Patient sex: M
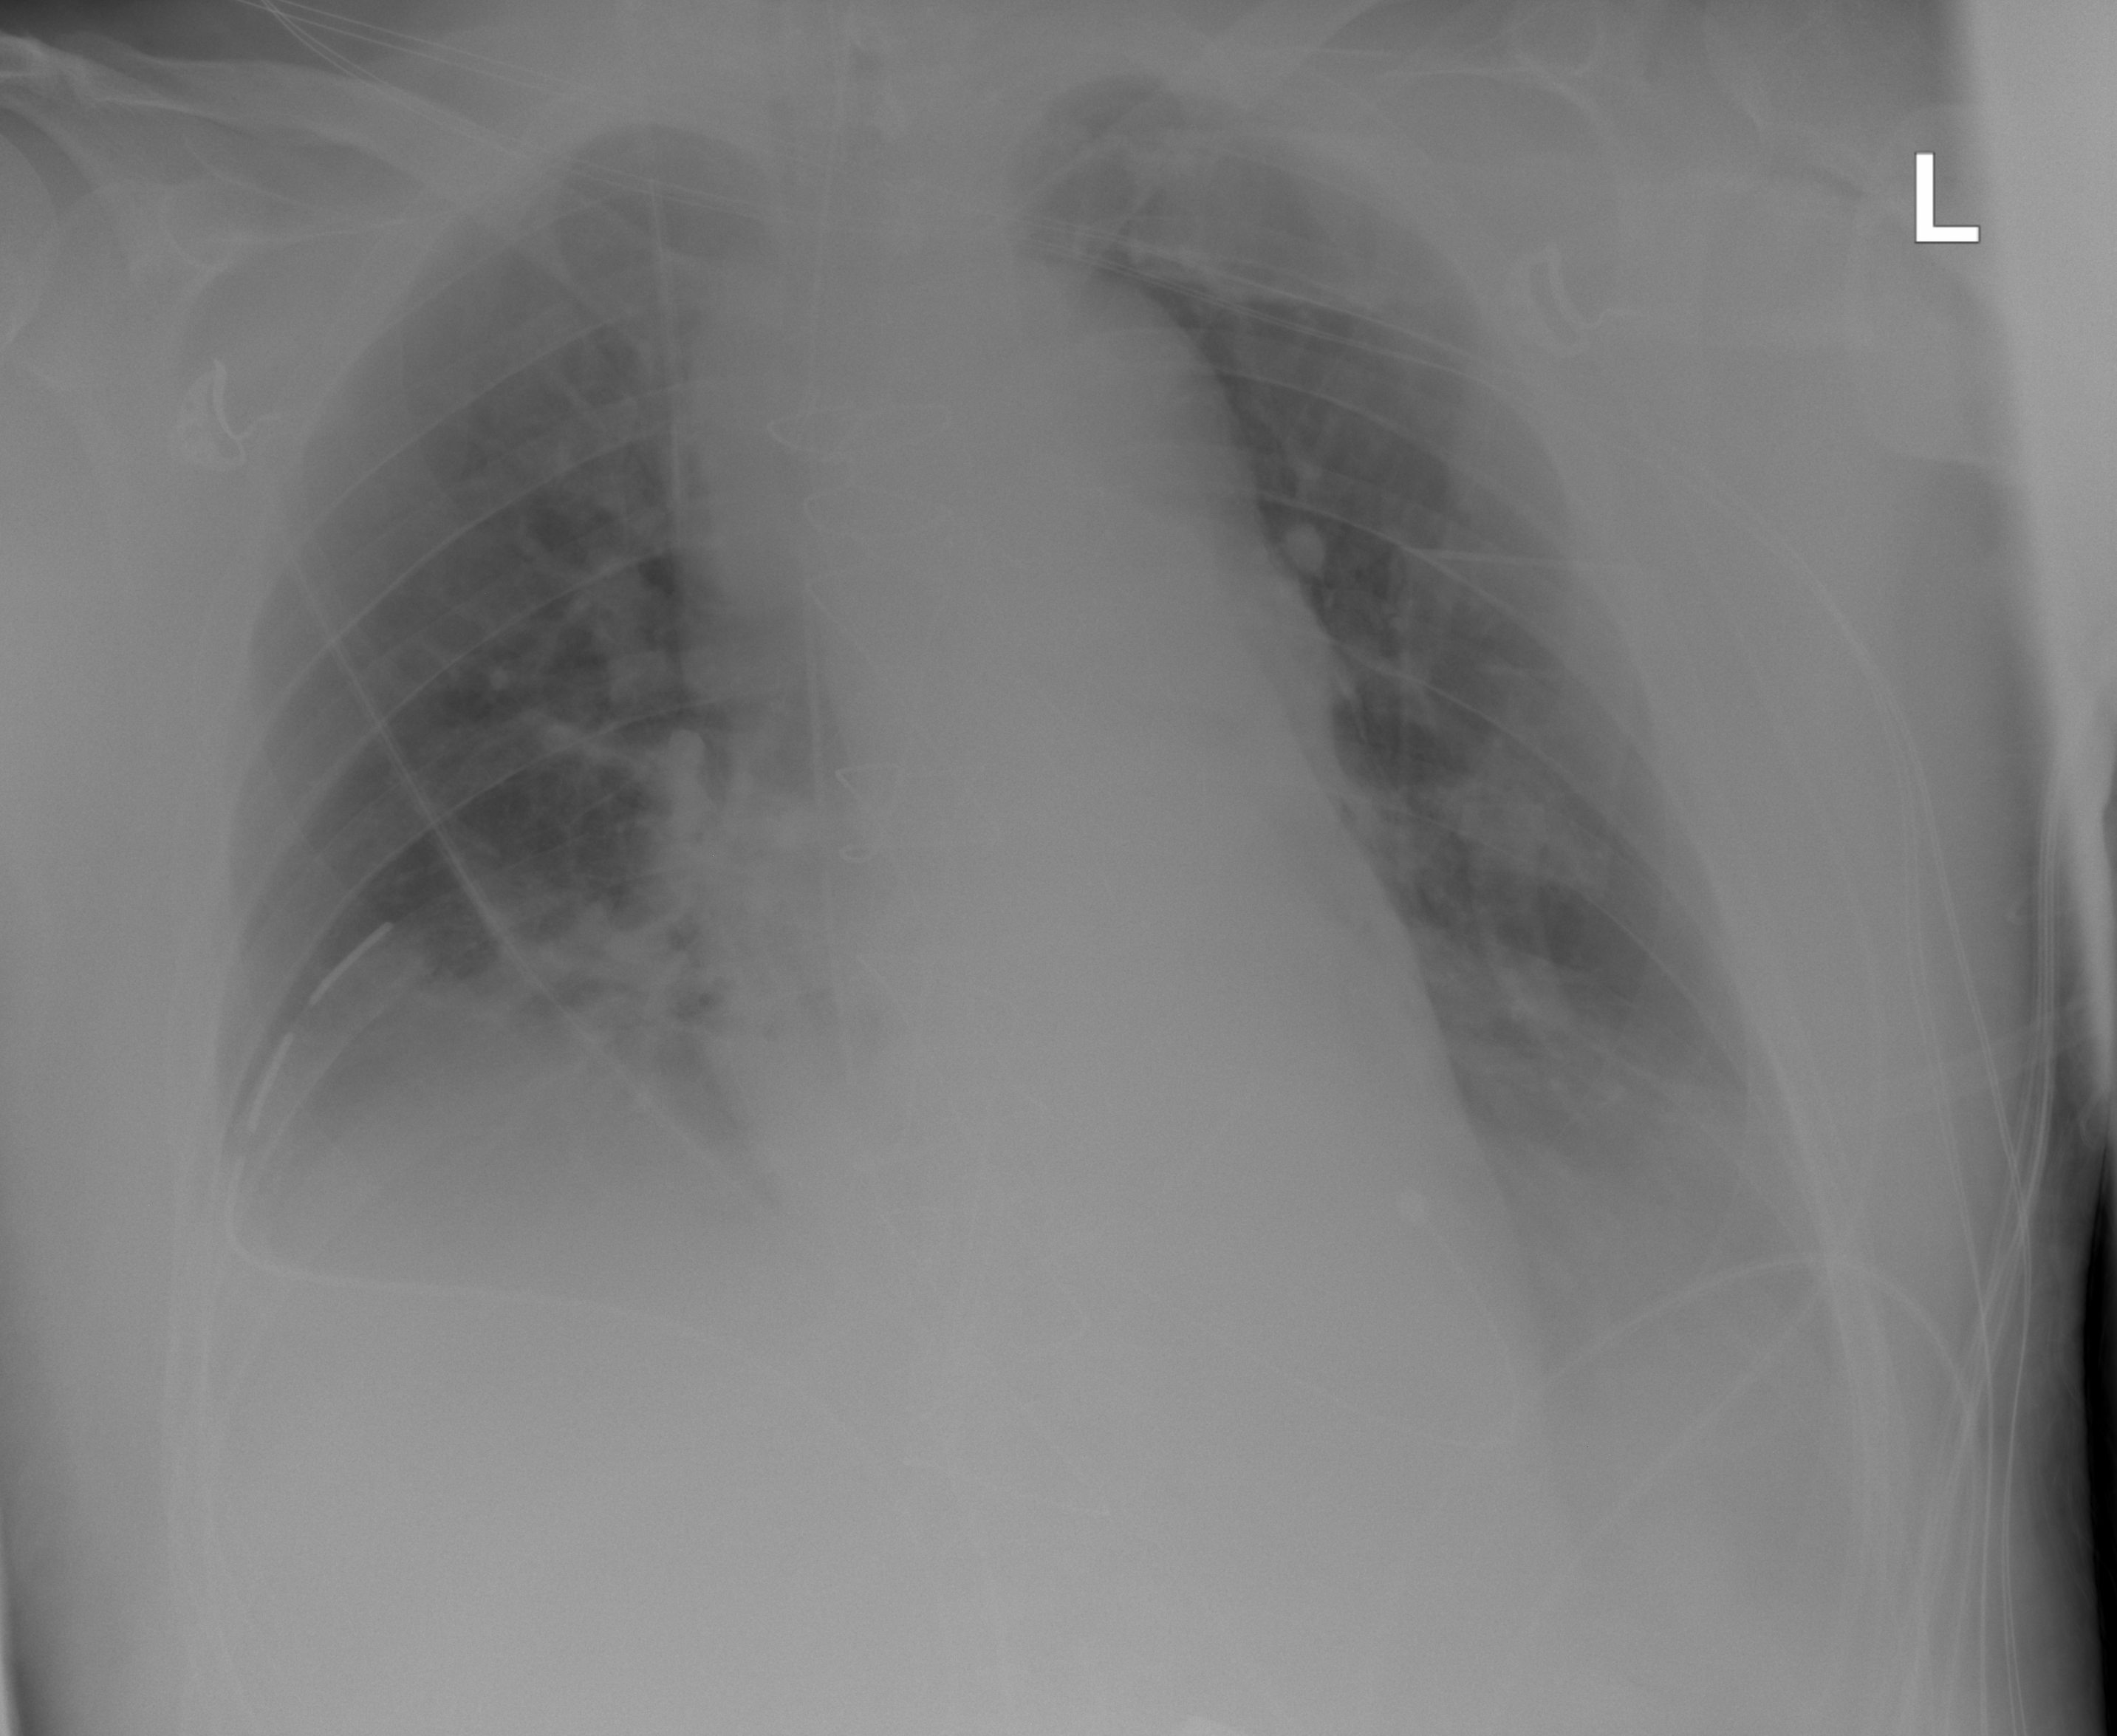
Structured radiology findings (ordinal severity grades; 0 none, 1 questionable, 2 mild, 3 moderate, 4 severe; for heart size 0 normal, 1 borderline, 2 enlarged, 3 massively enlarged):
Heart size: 0
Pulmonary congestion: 2
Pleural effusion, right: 2
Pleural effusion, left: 2
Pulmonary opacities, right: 1
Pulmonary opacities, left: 0
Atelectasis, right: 2
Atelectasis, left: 2